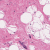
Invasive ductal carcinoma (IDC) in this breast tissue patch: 0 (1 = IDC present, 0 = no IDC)